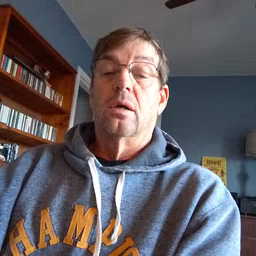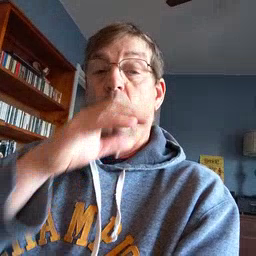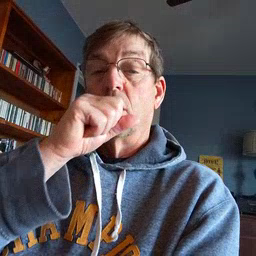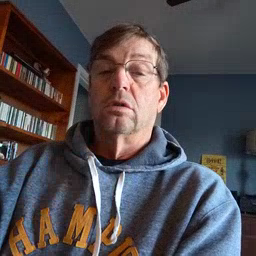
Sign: orange